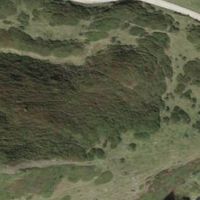
EUNIS habitat code: 26
Species observed at this site:
Marmota marmota
Geum montanum